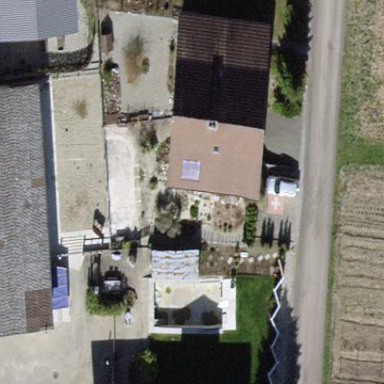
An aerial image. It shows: Gabled roofed house.